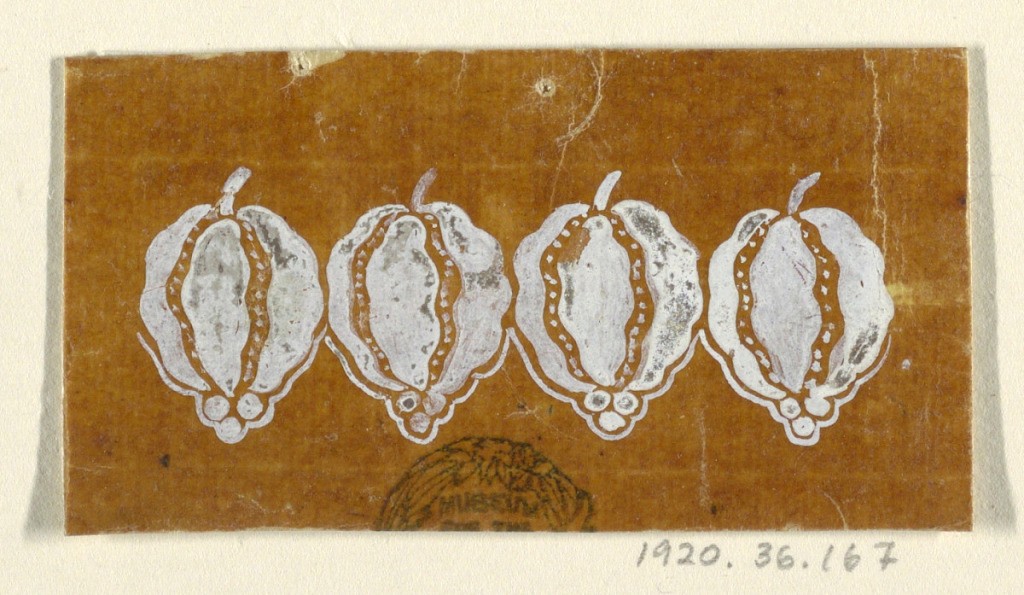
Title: Design for an Embroidered or Woven Horizontal Border of the "Fabrique de St. Ruf"
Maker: Fabrique de Saint Ruf, Lyon, France
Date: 1805–1815
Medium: Brush and white gouache on glazed tracing paper
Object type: Drawing
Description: Four fantastic fruits hanging into scallops.